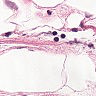
Metastatic tissue present: no